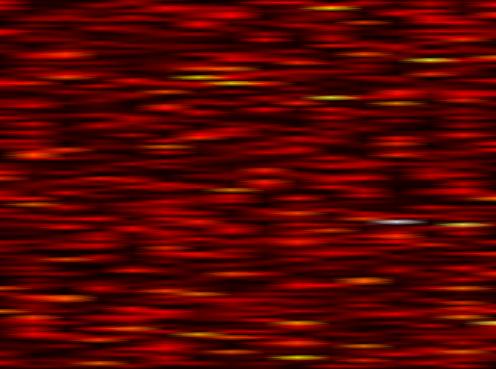
Label: WOLA